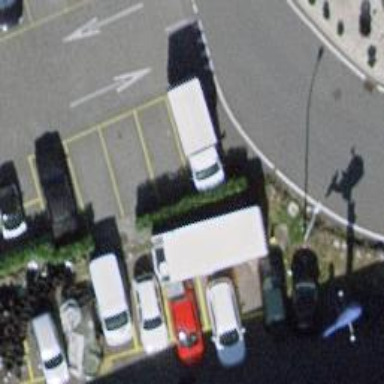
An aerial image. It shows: Charging station.